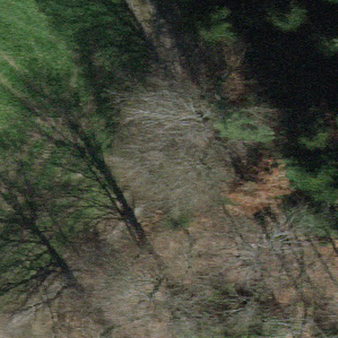
Label: other